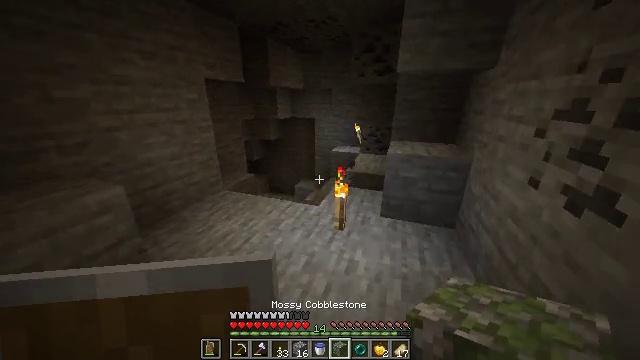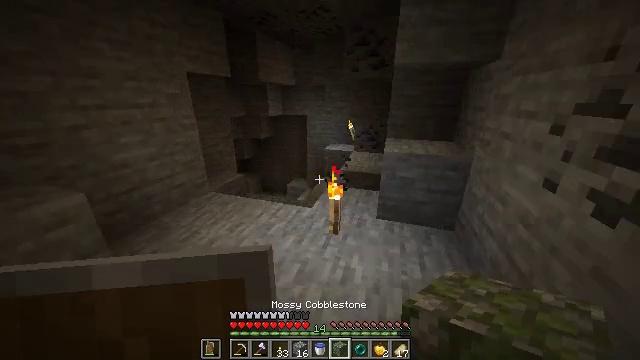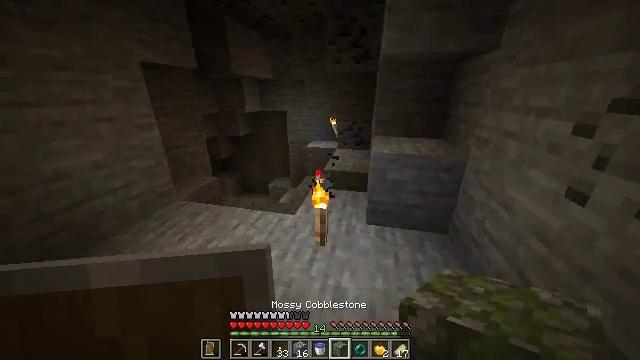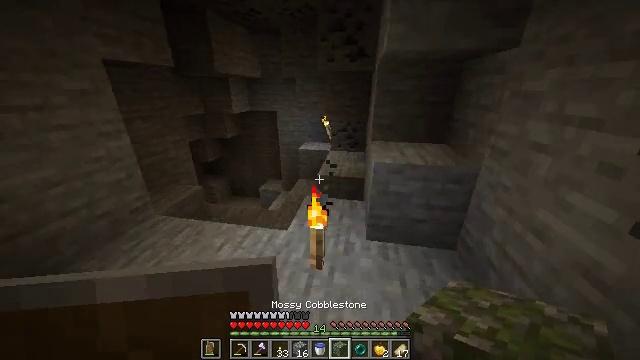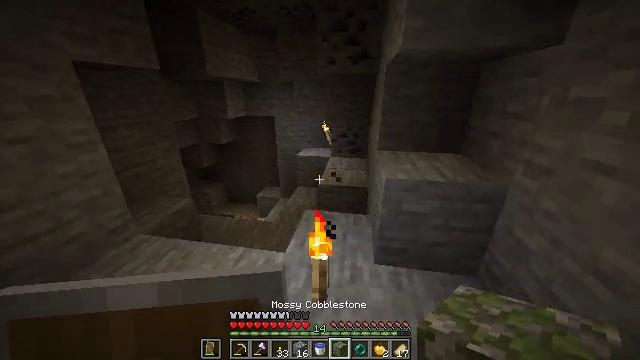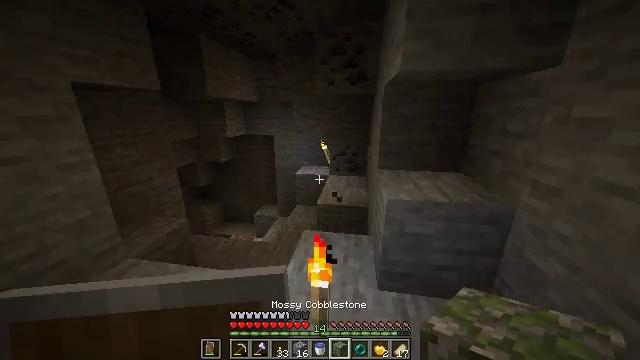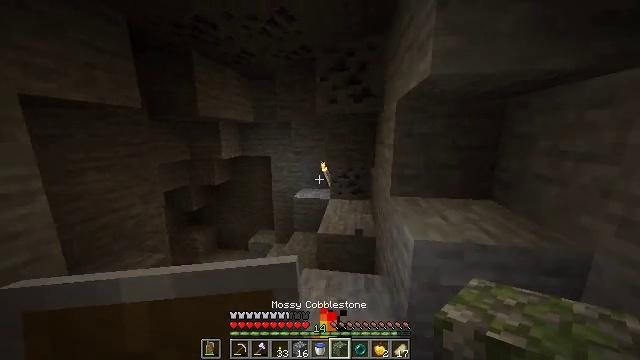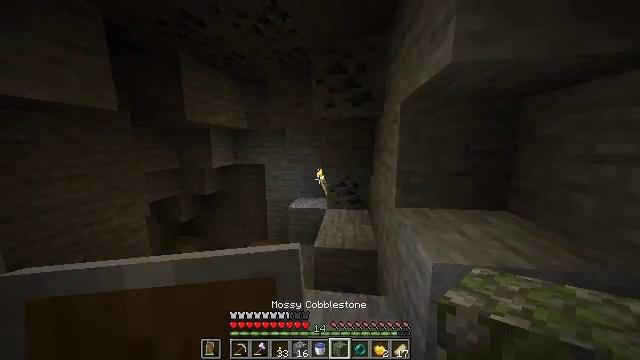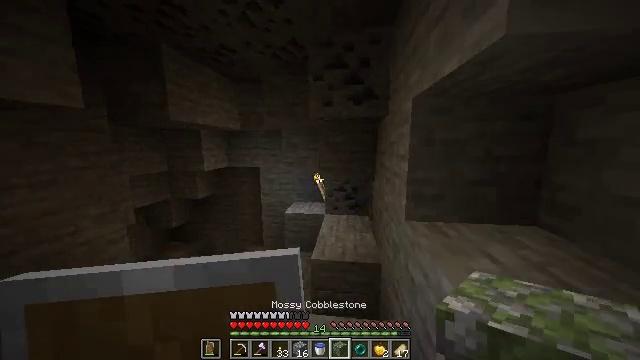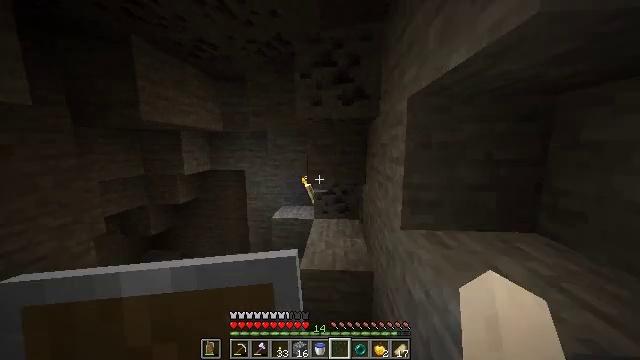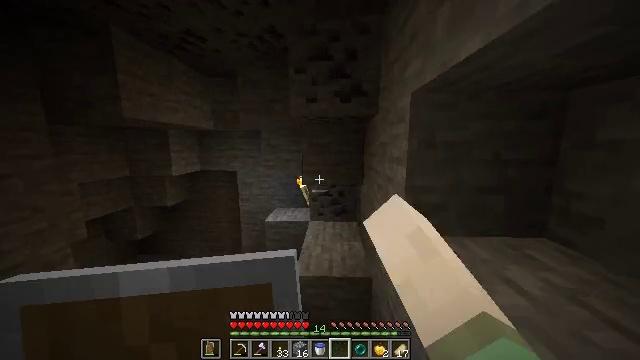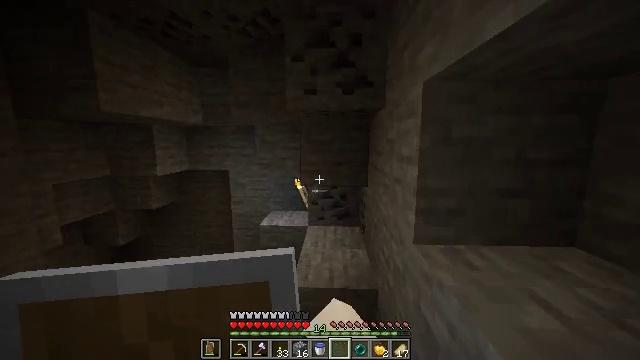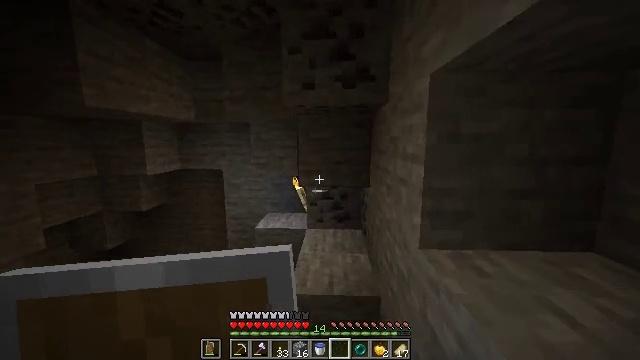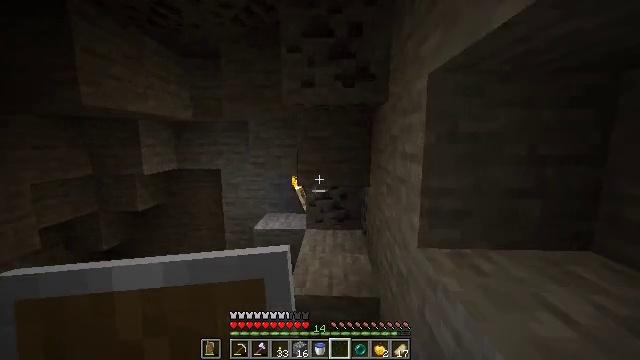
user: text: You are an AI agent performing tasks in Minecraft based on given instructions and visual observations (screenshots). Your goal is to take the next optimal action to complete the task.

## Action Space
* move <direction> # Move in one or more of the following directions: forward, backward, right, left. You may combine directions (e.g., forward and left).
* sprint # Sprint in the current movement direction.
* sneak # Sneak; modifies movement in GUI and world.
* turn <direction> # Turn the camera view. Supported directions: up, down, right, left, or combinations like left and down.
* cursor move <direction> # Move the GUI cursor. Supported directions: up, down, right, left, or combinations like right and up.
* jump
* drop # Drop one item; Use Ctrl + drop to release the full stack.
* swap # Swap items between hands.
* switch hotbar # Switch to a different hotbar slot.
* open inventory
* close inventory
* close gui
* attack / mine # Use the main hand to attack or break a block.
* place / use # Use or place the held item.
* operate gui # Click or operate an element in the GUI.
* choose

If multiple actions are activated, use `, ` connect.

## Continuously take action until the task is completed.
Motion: motion action
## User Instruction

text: Drop a mossy cobblestone.
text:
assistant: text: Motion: move forward, turn right
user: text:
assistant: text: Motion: move forward, turn right and down
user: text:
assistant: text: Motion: move forward, turn right
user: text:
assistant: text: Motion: move forward
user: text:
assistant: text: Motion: move forward, turn up
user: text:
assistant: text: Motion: move forward, turn up
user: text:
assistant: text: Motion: move forward, turn right and up
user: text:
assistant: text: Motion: move forward
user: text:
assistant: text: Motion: turn right, drop
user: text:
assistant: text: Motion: turn right, drop
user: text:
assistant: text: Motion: drop
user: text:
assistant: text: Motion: no_op
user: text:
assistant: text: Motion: move back
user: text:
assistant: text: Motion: no_op